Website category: phone
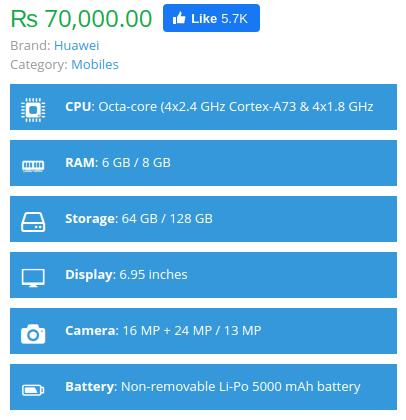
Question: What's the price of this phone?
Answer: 70,000.00

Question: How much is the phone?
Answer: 70,000.00

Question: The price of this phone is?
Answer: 70,000.00

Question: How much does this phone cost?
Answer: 70,000.00

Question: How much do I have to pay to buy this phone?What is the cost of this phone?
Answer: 70,000.00

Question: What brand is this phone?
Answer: Huawei

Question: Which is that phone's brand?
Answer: Huawei

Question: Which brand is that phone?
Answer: Huawei

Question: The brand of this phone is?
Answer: Huawei

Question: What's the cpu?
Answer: Octa-core (4x2.4 GHz Cortex-A73 & 4x1.8 GHz Cortex-A53)

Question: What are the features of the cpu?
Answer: Octa-core (4x2.4 GHz Cortex-A73 & 4x1.8 GHz Cortex-A53)

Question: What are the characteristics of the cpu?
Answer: Octa-core (4x2.4 GHz Cortex-A73 & 4x1.8 GHz Cortex-A53)

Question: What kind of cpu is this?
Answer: Octa-core (4x2.4 GHz Cortex-A73 & 4x1.8 GHz Cortex-A53)

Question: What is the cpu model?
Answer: Octa-core (4x2.4 GHz Cortex-A73 & 4x1.8 GHz Cortex-A53)

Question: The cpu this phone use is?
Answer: Octa-core (4x2.4 GHz Cortex-A73 & 4x1.8 GHz Cortex-A53)

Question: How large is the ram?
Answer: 6 GB / 8 GB

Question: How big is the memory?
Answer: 6 GB / 8 GB

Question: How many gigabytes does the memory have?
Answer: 6 GB / 8 GB

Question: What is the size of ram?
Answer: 6 GB / 8 GB

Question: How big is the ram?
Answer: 6 GB / 8 GB

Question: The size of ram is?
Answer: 6 GB / 8 GB

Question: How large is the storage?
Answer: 64 GB / 128 GB

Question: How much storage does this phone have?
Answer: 64 GB / 128 GB

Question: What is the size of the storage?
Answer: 64 GB / 128 GB

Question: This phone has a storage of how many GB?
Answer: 64 GB / 128 GB

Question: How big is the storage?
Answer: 64 GB / 128 GB

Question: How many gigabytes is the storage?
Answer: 64 GB / 128 GB

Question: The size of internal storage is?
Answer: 64 GB / 128 GB

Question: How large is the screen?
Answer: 6.95 inches

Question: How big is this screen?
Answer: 6.95 inches

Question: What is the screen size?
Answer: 6.95 inches

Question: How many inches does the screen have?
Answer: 6.95 inches

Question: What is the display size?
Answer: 6.95 inches

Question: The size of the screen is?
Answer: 6.95 inches

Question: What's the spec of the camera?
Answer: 16 MP + 24 MP / 13 MP

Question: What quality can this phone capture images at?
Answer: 16 MP + 24 MP / 13 MP

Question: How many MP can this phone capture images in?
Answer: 16 MP + 24 MP / 13 MP

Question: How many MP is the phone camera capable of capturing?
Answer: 16 MP + 24 MP / 13 MP

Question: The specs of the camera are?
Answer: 16 MP + 24 MP / 13 MP

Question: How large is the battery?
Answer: Non-removable Li-Po 5000 mAh battery

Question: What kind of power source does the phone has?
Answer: Non-removable Li-Po 5000 mAh battery

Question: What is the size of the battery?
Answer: Non-removable Li-Po 5000 mAh battery

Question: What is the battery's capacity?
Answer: Non-removable Li-Po 5000 mAh battery

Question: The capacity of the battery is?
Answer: Non-removable Li-Po 5000 mAh battery